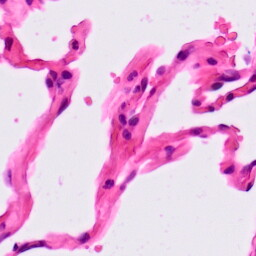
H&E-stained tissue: Lung